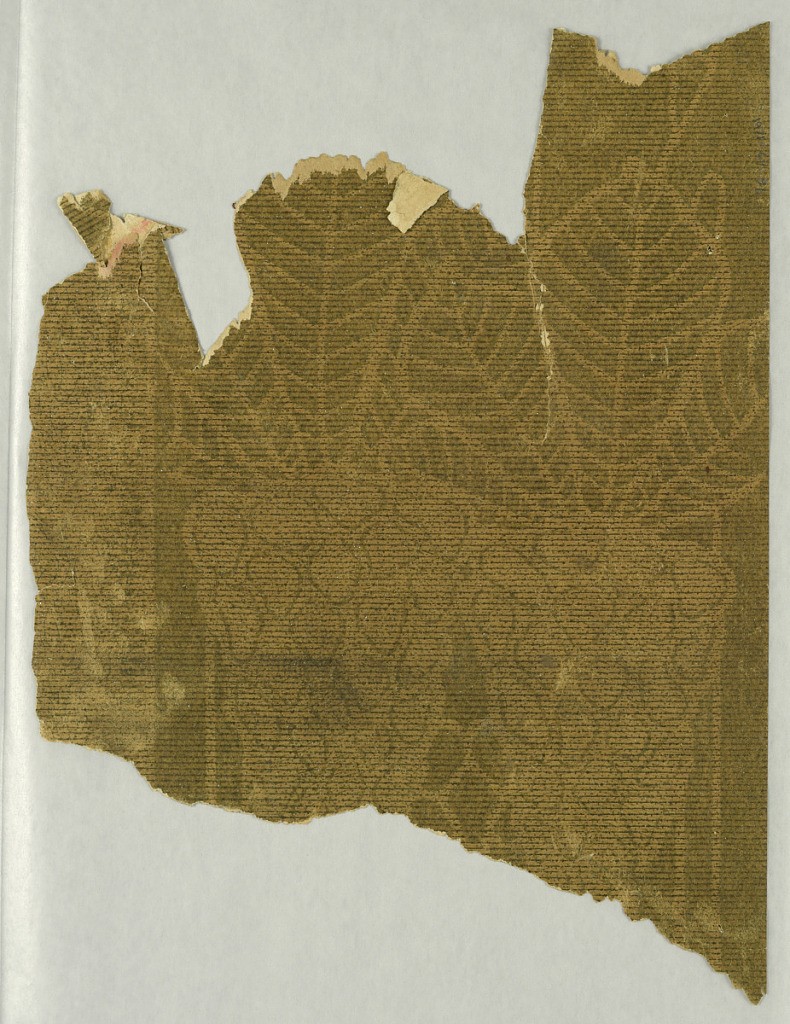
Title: Sidewall - fragment
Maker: Imperial Wallcoverings Inc., American, founded 1901
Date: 1905–06
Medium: Machine-printed
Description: Fragments of floral stripe wallpaper, printed in brown on tan ground. Large rhododendron-like leaves with bulbous, cone-shaped flower.